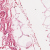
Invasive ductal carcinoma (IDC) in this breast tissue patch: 0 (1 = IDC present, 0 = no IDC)